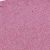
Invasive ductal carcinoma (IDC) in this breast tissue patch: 0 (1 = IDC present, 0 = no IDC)